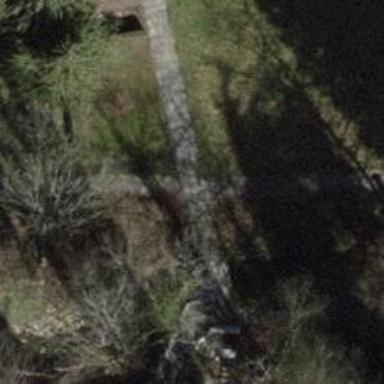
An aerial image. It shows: Path.